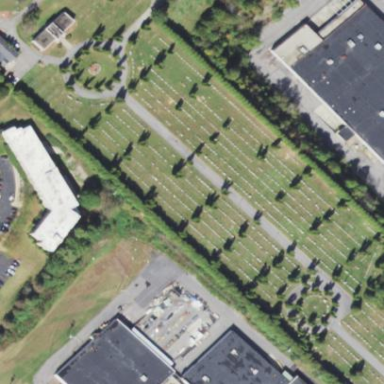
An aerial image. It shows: Cemetery.